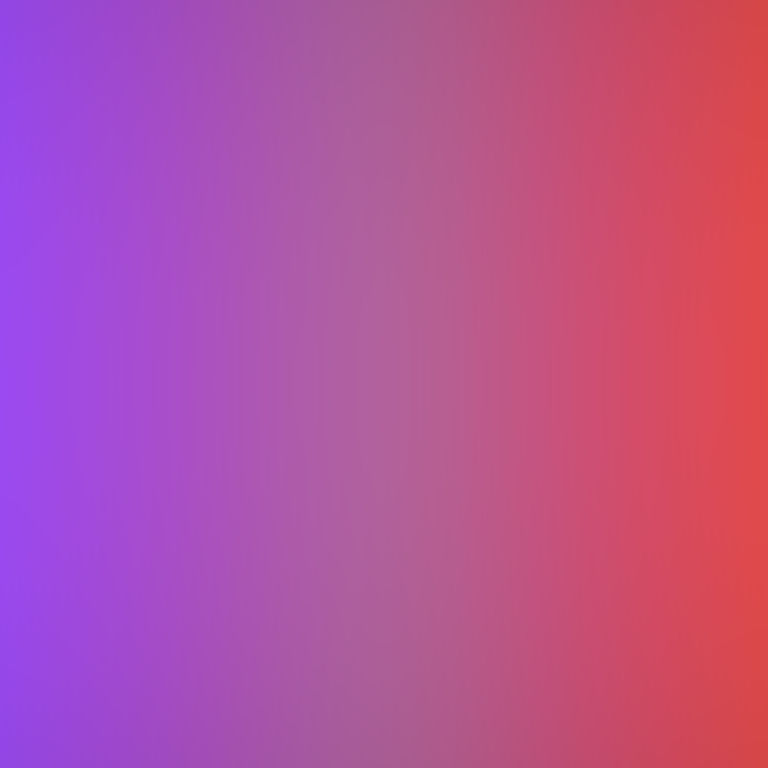
Abstract light effect, smooth gradient from violet to red, calm atmosphere, soft glow, no room, no furniture, no objects.